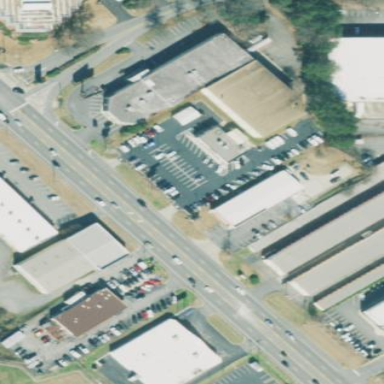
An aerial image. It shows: Commercial building.